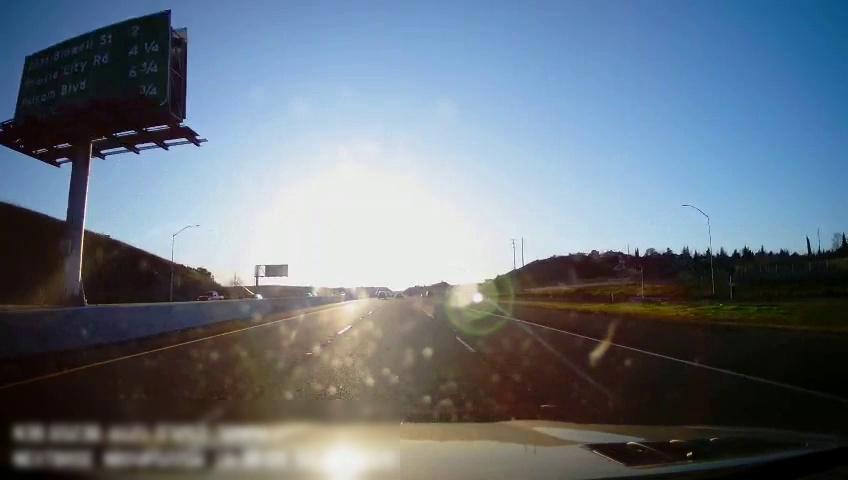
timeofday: Day
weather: Sunny
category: Drivable Space
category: Vehicles | Truck
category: Vehicles | Car
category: Lanes | Current Lane
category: Lanes | Current Lane
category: Lanes | Alternate Lane
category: Lanes | Alternate Lane